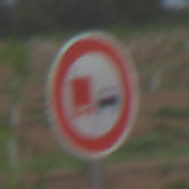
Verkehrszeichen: UeberholverbotKraftfahrzeuge
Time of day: SunriseSunset
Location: Outdoor (Nature)
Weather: PartlyCloudy
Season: NotSpecified
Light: Natural